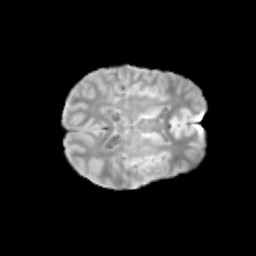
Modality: T2w
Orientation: axial
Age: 11
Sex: female
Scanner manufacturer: siemens
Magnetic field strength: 3 T
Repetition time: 3.8 s
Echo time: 0.07 s